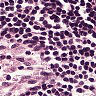
Metastatic tissue present: no